Question: Is there a way to make an Extended FAB fluid-width like described in the Material 3 specification with flutter?
Try with a fitted box:
'''
return Container(
width: double.infinity,
color: Colors.red,
child: FittedBox(
child: FloatingActionButton.extended(
onPressed: () {},
label: const Text('My button'),
icon: const Icon(Icons.add),
),
),
);
'''
The result, the button has a hight proportional to width, so the button becomes huge:
<URL>
Try to restrict height:
'''
return Container(
width: double.infinity,
color: Colors.red,
height: 88,
child: FittedBox(
child: FloatingActionButton.extended(
onPressed: () {},
label: const Text('My button'),
icon: const Icon(Icons.add),
),
),
);
'''
Result the button is resised and doesn't take all space in the red container:
<URL>
How to make it like this (<URL>

Related topics:
- <URL>
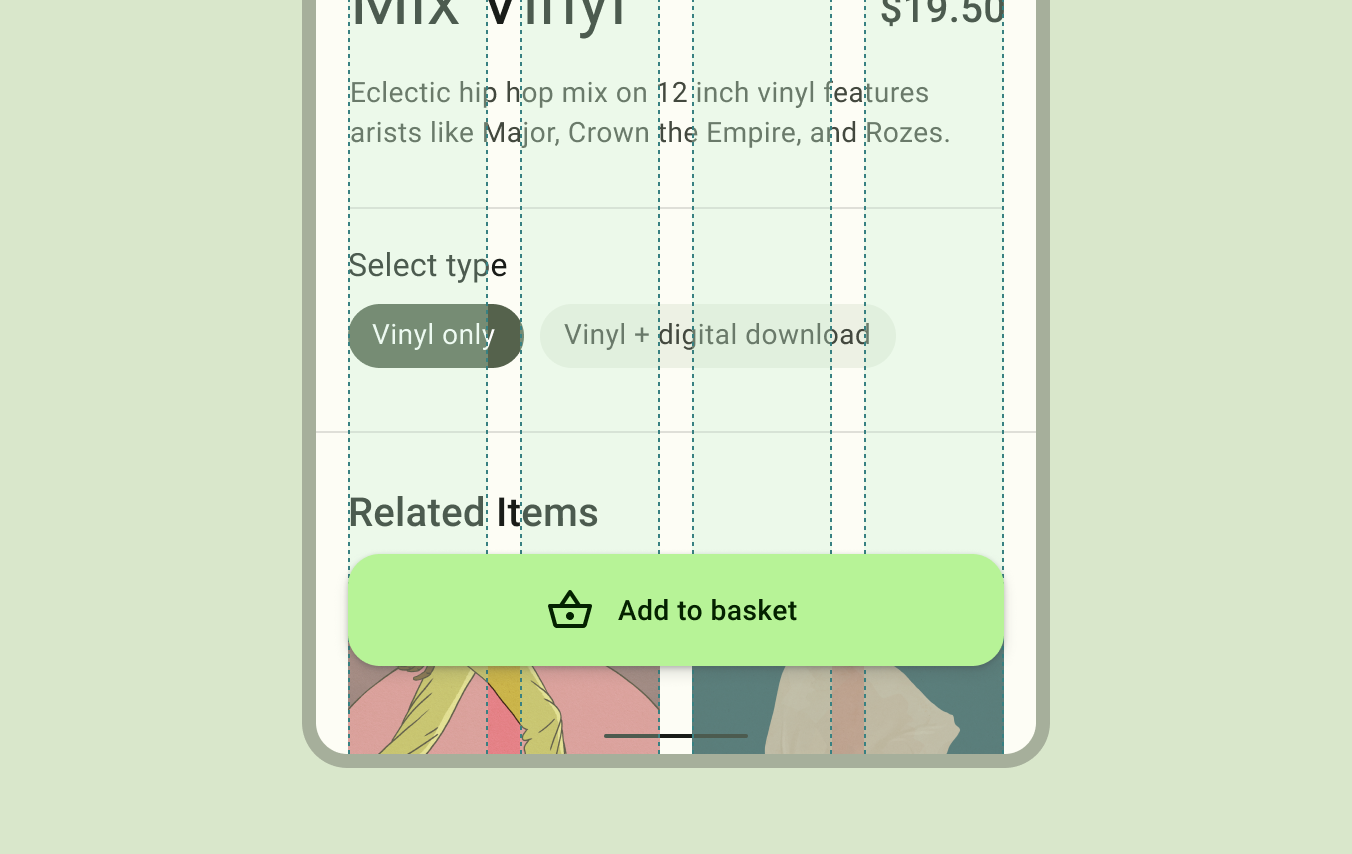
Answer: Just remove FittedBox as below code, It will work
'''
return Container(
width: double.infinity,
color: Colors.red,
child: FloatingActionButton.extended(
onPressed: () {},
label: const Text('My button'),
icon: const Icon(Icons.add),
),
),
'''